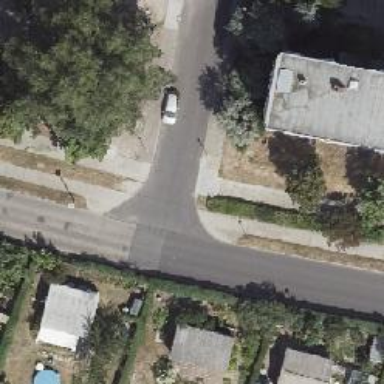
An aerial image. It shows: Road with "give way" sign.